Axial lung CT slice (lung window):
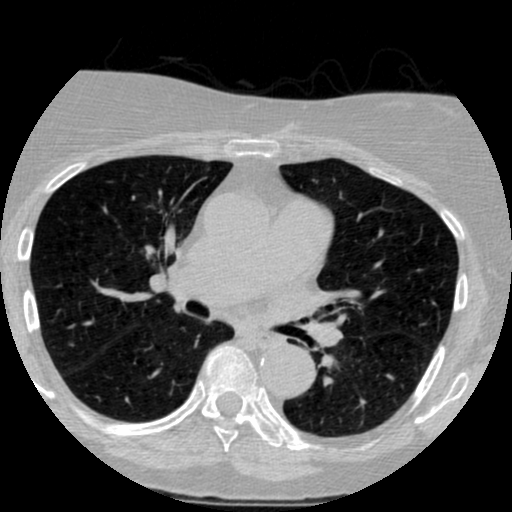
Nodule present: no